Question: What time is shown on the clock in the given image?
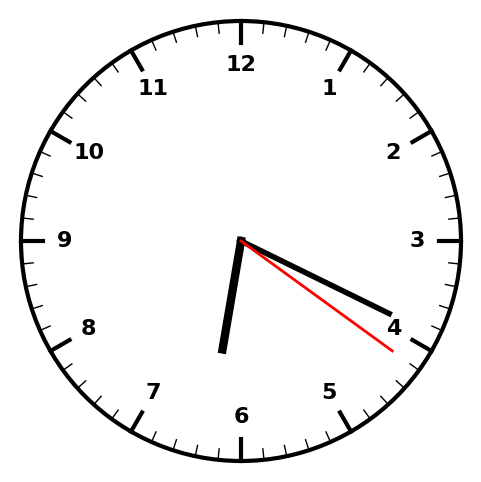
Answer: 06:19:21